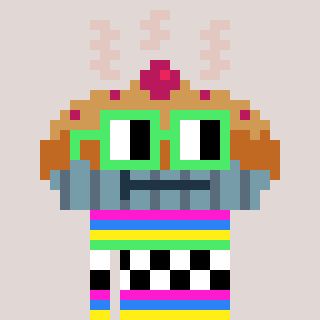
a pixel art character with square light green glasses, a pie-shaped head and a green-colored body on a warm background